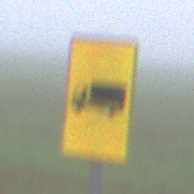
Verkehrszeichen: KFZZulaessigeGesamtmasse3Komma5TOhnePfeilsymbol
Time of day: MorningAfternoon
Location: Outdoor (RoadRail)
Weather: Overcast
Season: NotSpecified
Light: Natural